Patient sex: M
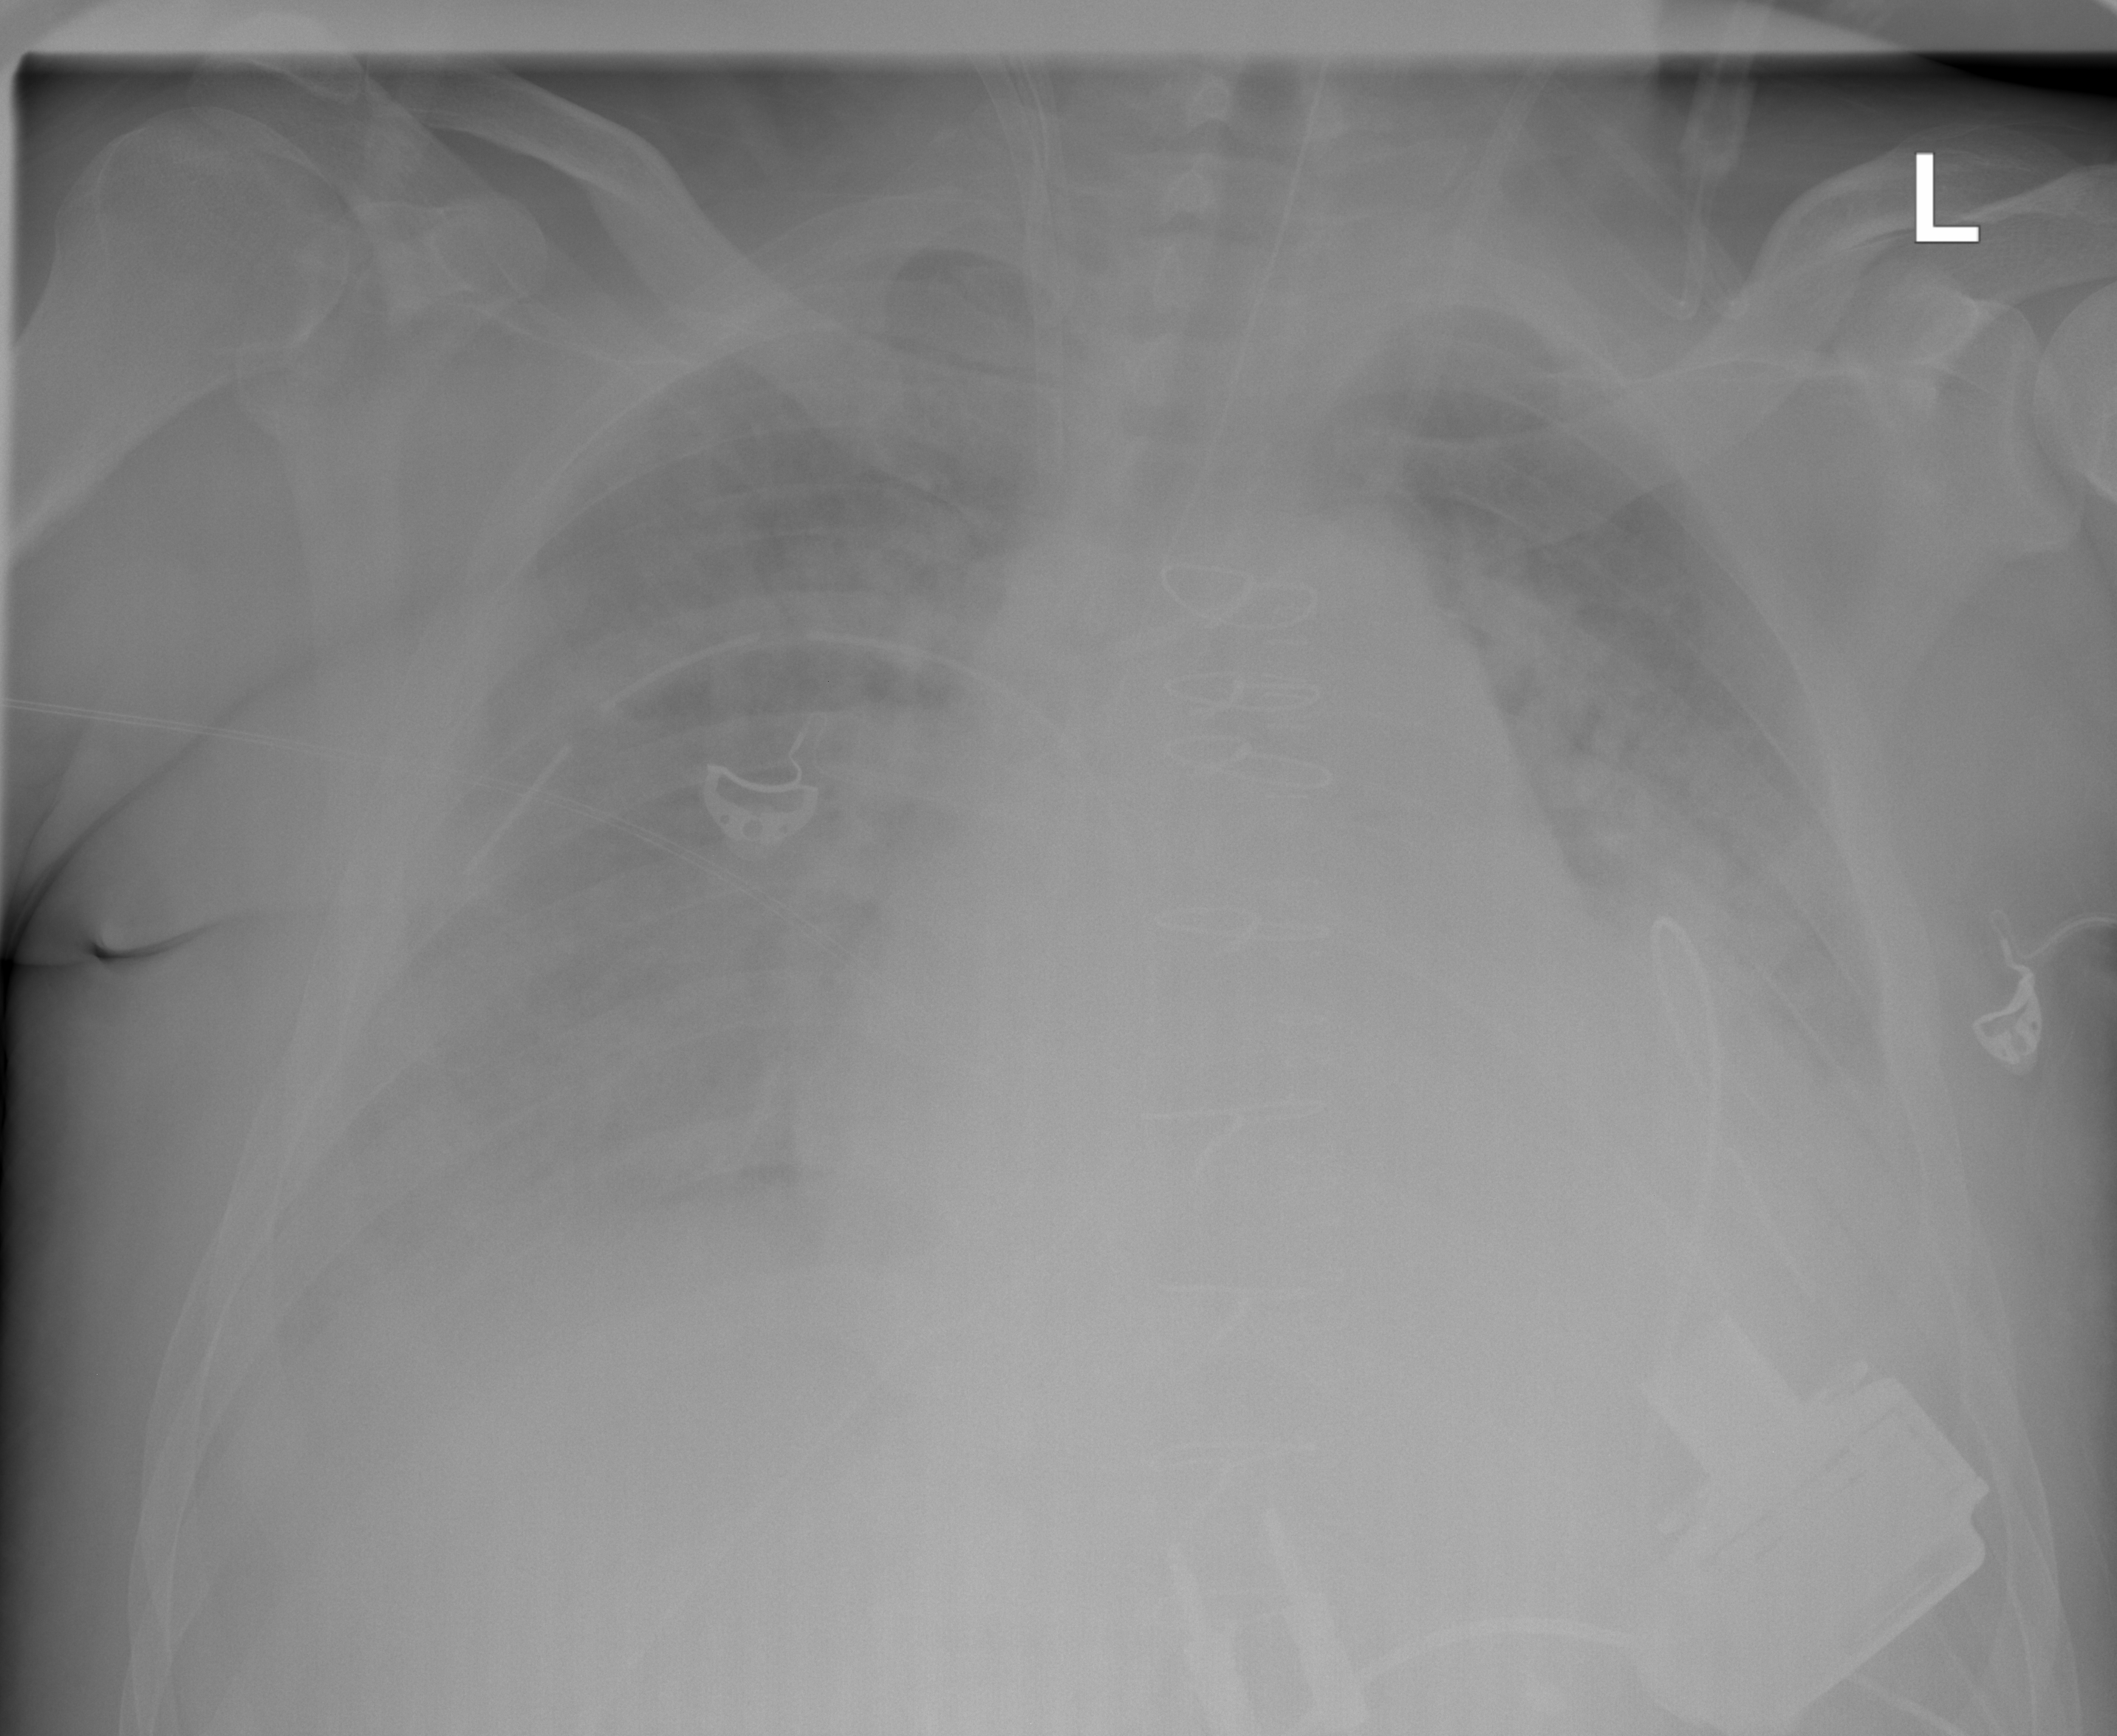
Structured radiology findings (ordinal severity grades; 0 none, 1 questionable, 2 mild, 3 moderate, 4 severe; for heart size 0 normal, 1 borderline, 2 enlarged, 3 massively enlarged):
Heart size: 2
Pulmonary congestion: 4
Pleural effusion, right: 3
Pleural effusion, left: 3
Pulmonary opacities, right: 3
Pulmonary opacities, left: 3
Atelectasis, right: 2
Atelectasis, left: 2